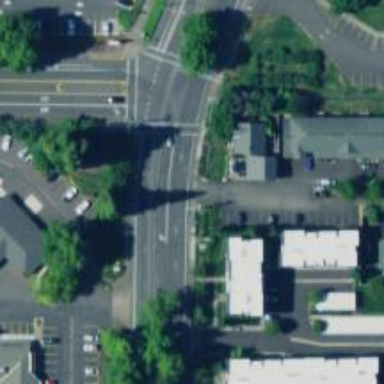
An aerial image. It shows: Solid stop line on the road.